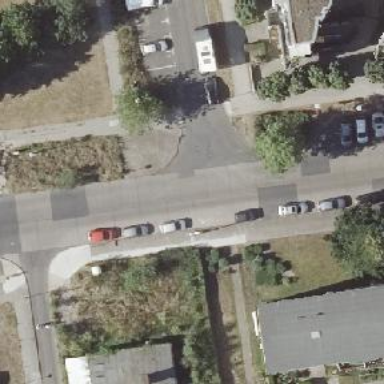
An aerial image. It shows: Residential road with concrete surface. There are separate sidewalks on both sides.